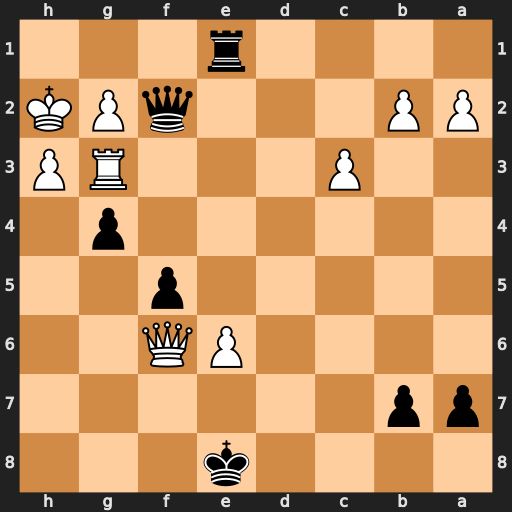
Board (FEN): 4k3/pp6/4PQ2/5p2/6p1/2P3RP/PP3qPK/4r3
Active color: b
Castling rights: -
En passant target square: -
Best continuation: Qg1#